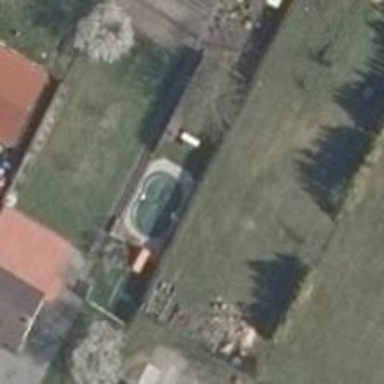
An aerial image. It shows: Swimming pool located in leisure land.